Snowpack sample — Buffalo Mountain, Silverthorne, Colorado, USA (1/25/25, 10:11 AM MST)
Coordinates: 39.6222, -106.1139
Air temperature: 22 °F
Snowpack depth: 110 cm
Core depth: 20 cm
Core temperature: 48.2 °F
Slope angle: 12°, slope face: 102°
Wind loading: high
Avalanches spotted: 0
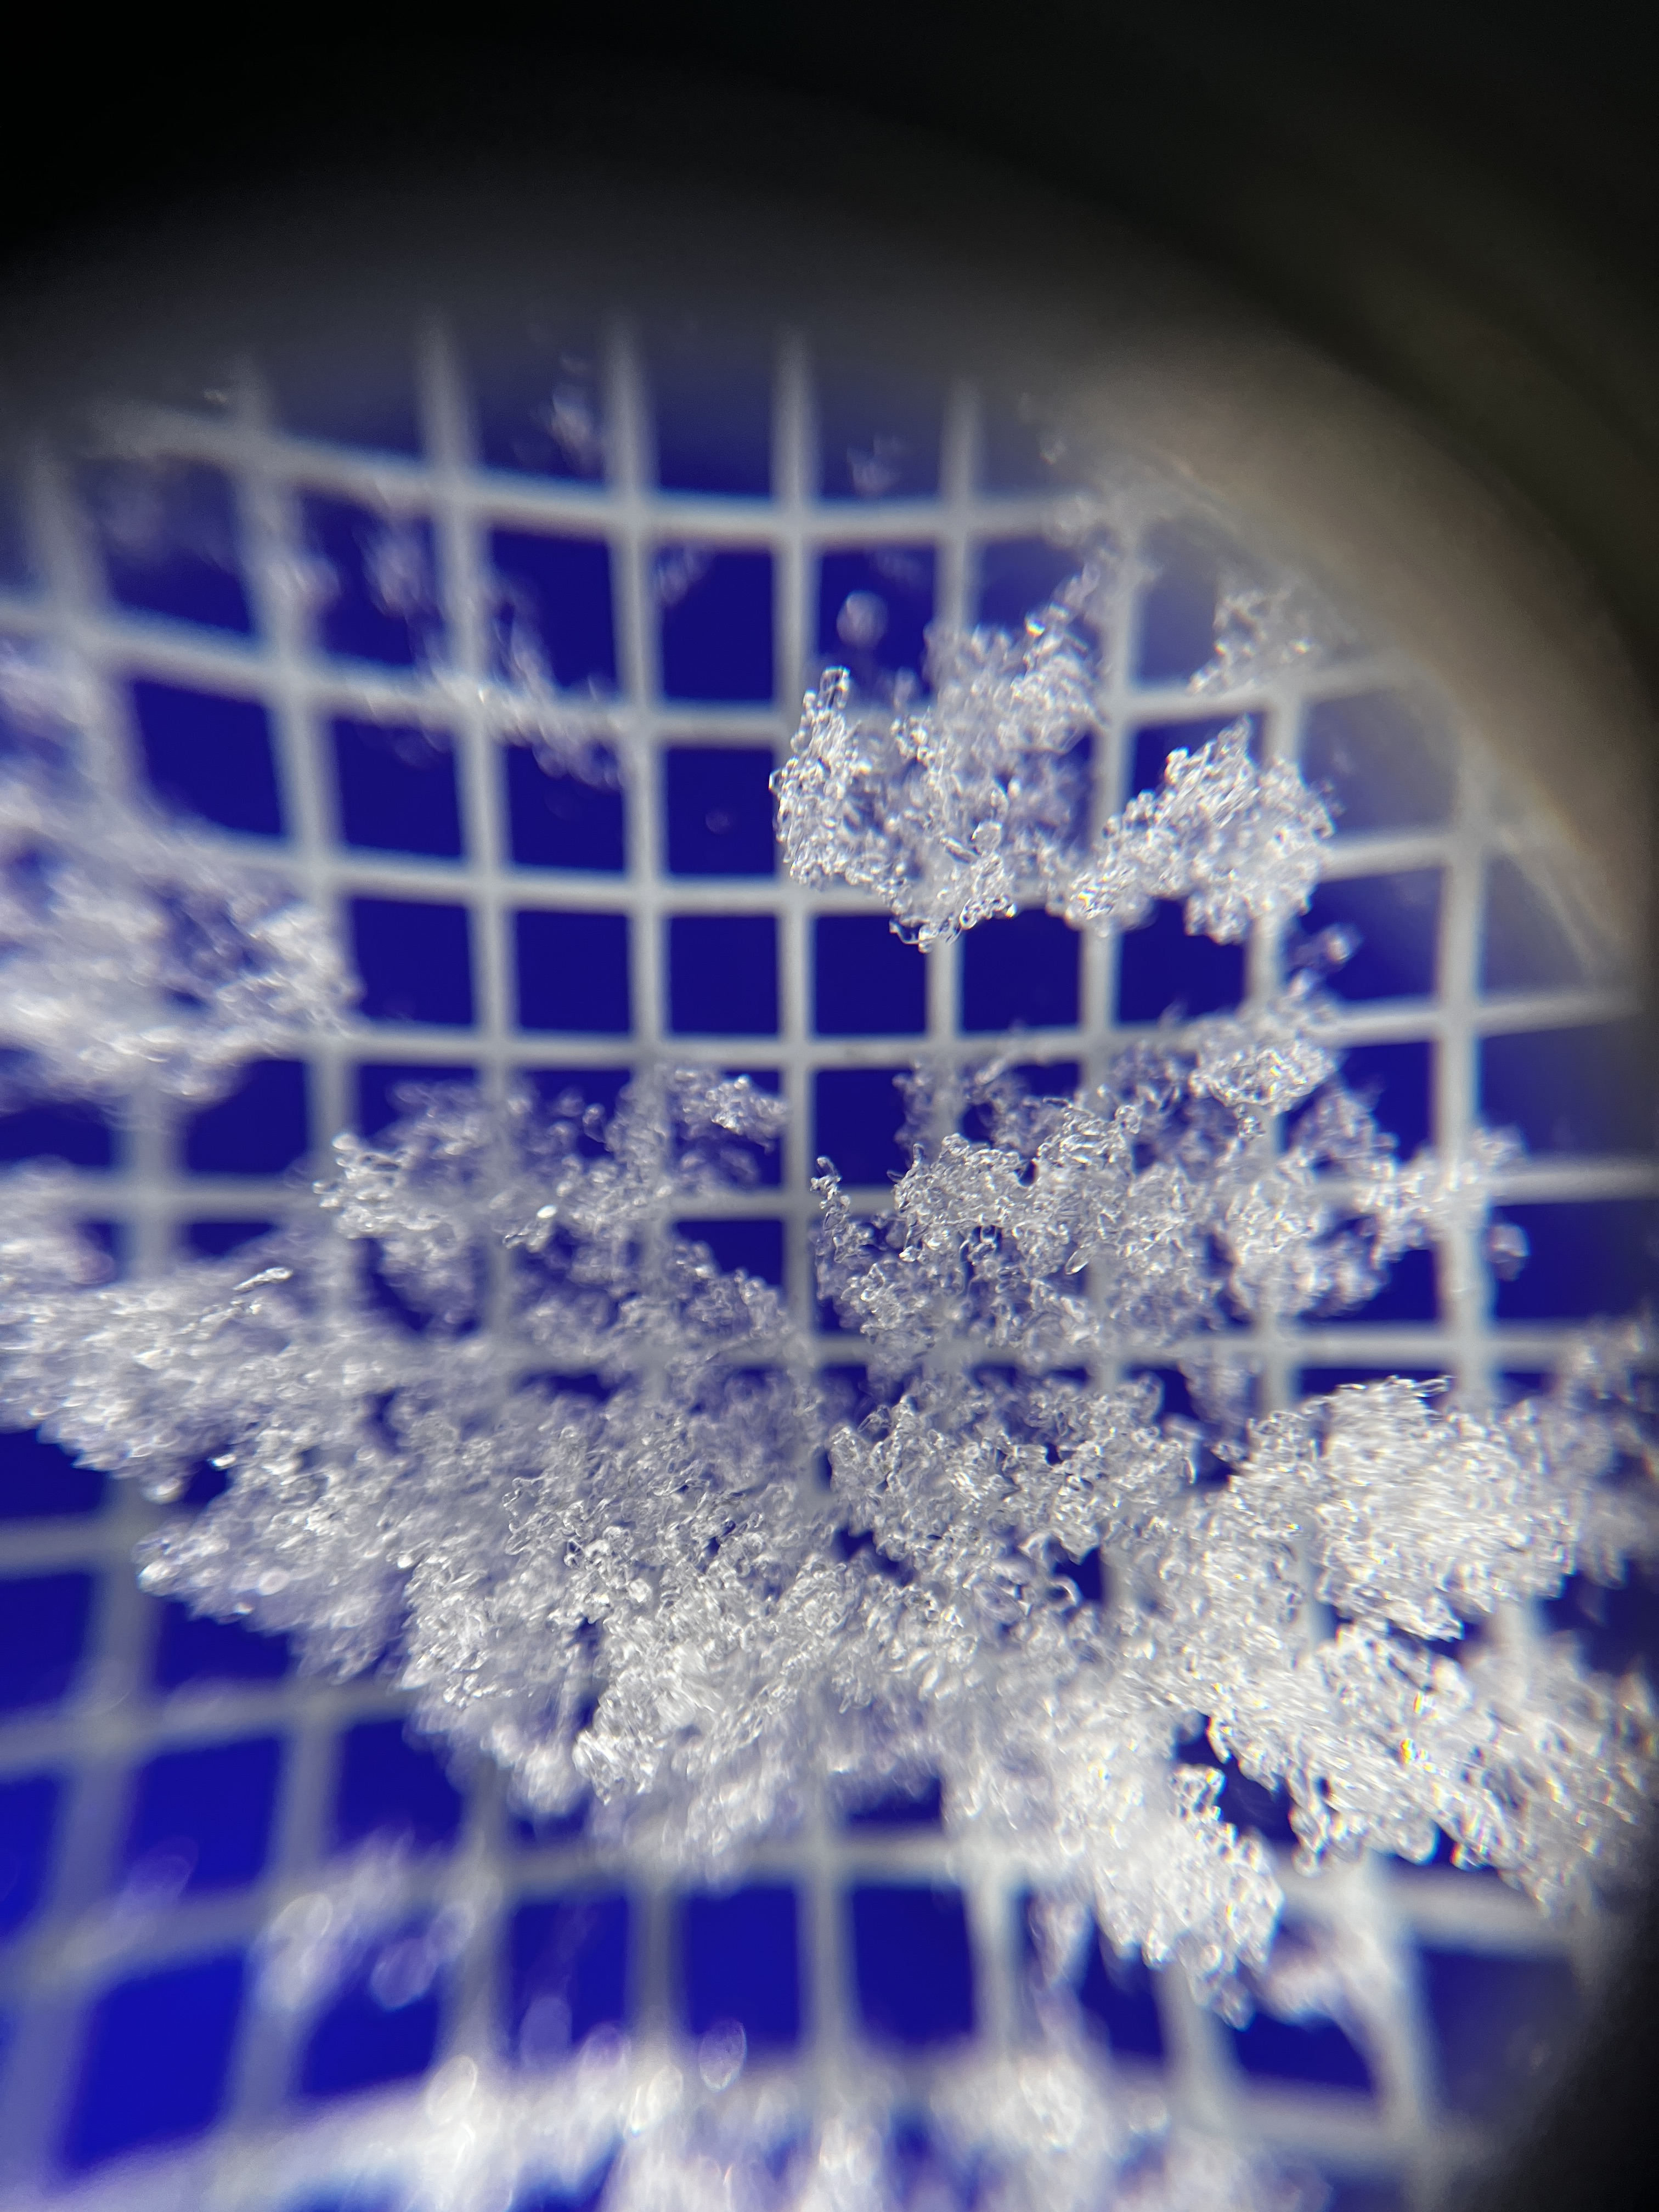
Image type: magnified_profile
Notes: No avalanches nearby, collected on the outskirts of a fire break 15 meters from the treeline, on way to Buffalo and Red Mountain